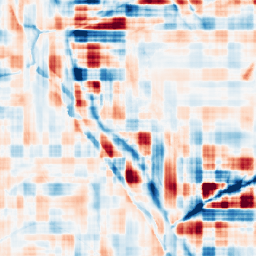
Category: wavelet
Decomposition family: wavelet_reverse_biorthogonal
Decomposition parameters: wavelet: rbio3.5
level: 5
Upsampling method: regularized
Upsampling parameters: scale: 4
lambda_reg: 0.01
Upsampling scale: 4